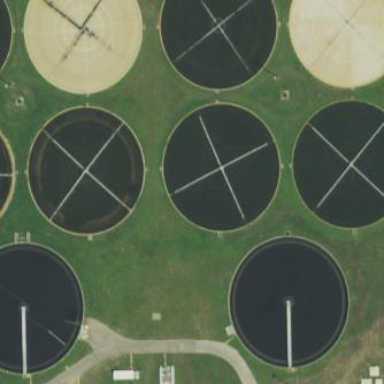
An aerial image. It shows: Wastewater basin.